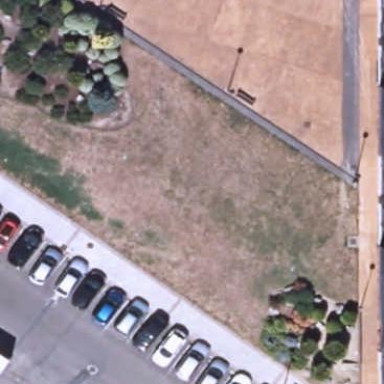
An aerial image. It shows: Garden area designated for leisure land.